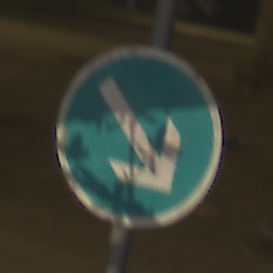
Verkehrszeichen: VorgeschriebeneVorbeifahrtRechts
Umgebung: Outdoor, Urban
Tageszeit: Night
Wetter: Clear
Licht: Artificial
Jahreszeit: NotSpecified
Kontrast: HighContrast